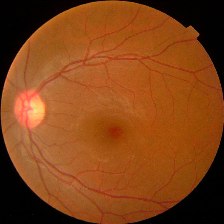
Diabetic retinopathy grade: No DR